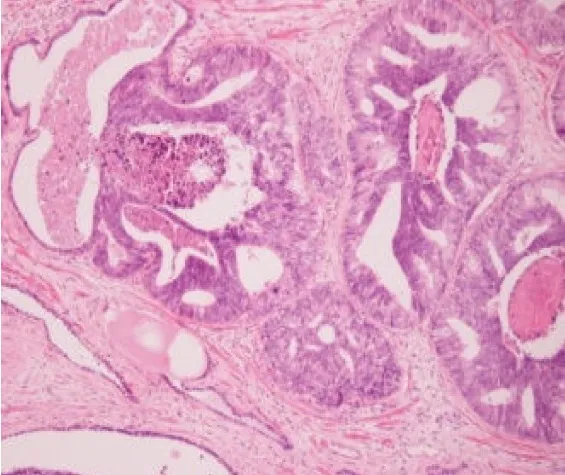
Ductal adenocarcinoma of the prostate.
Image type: pathology (h&e)